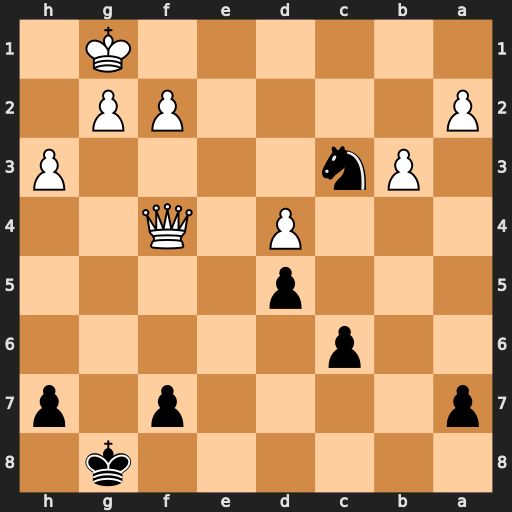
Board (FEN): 6k1/p4p1p/2p5/3p4/3P1Q2/1Pn4P/P4PP1/6K1
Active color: b
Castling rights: -
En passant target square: -
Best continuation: Ne2+ Kf1 Nxf4